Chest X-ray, AP view. Patient: 48 years old, sex F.
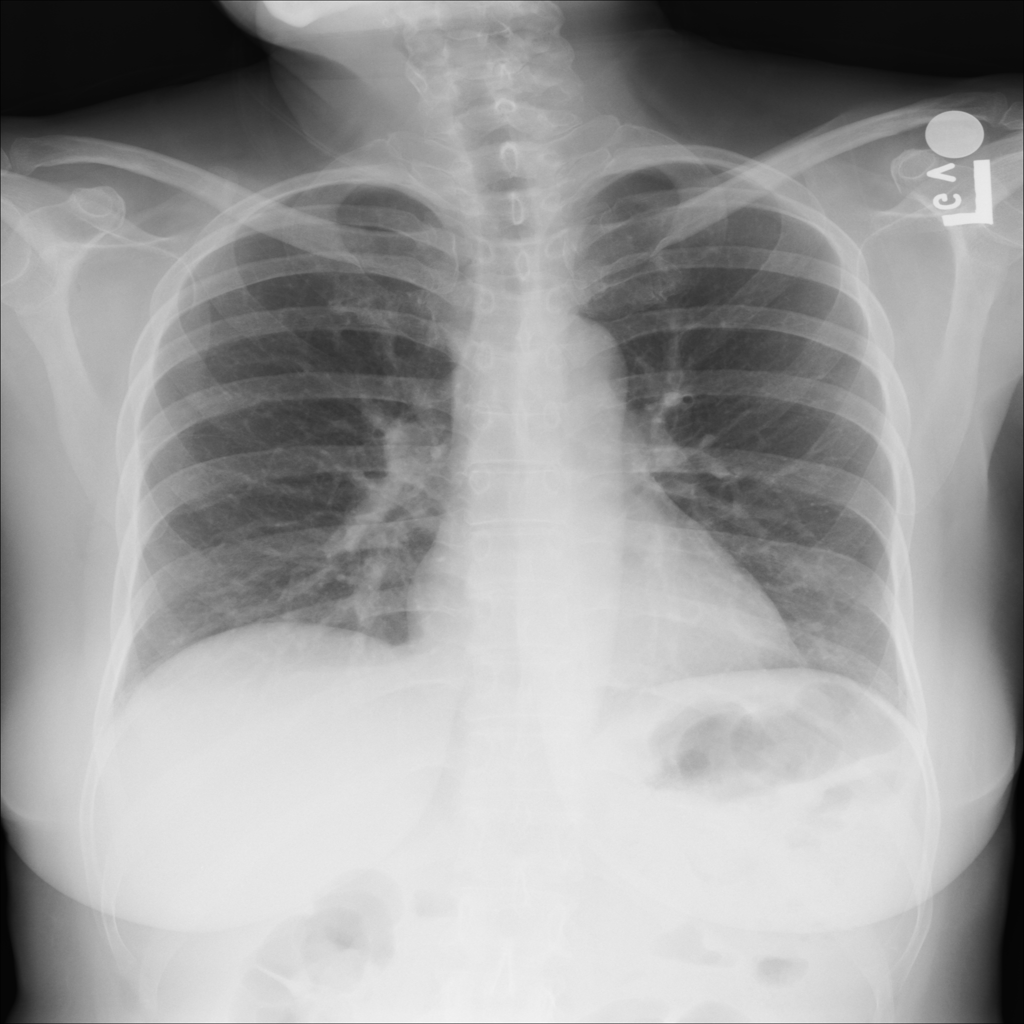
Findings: No Finding